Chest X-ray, PA view. Patient: 70 years old, sex M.
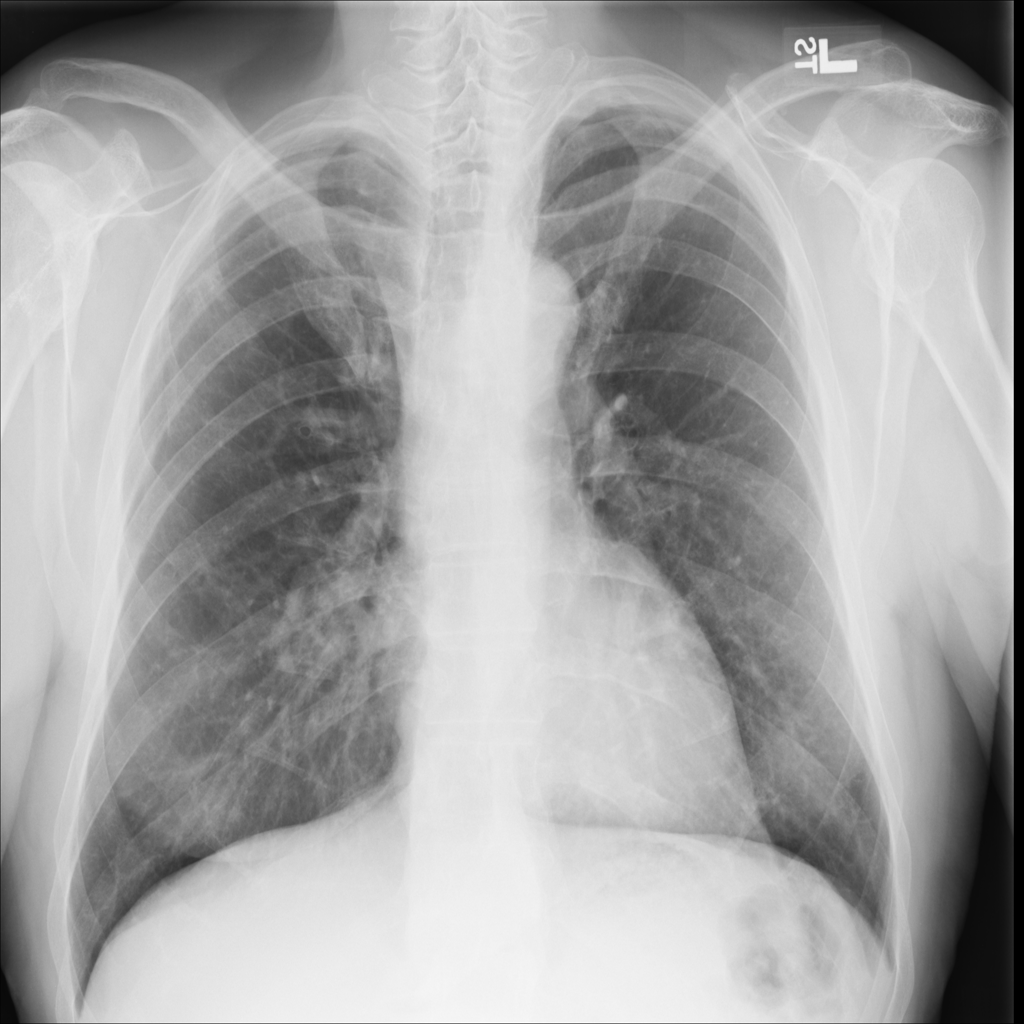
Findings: No Finding